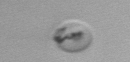
Label: Amoeba